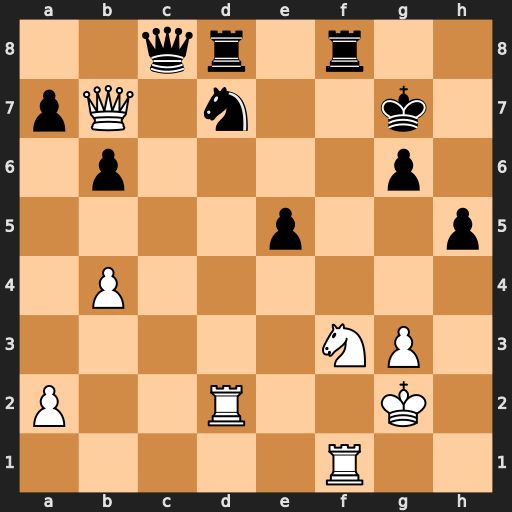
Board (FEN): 2qr1r2/pQ1n2k1/1p4p1/4p2p/1P6/5NP1/P2R2K1/5R2
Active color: w
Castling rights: -
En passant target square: -
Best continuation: Qxc8 Rxc8 Rxd7+